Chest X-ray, PA view. Patient: 45 years old, sex F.
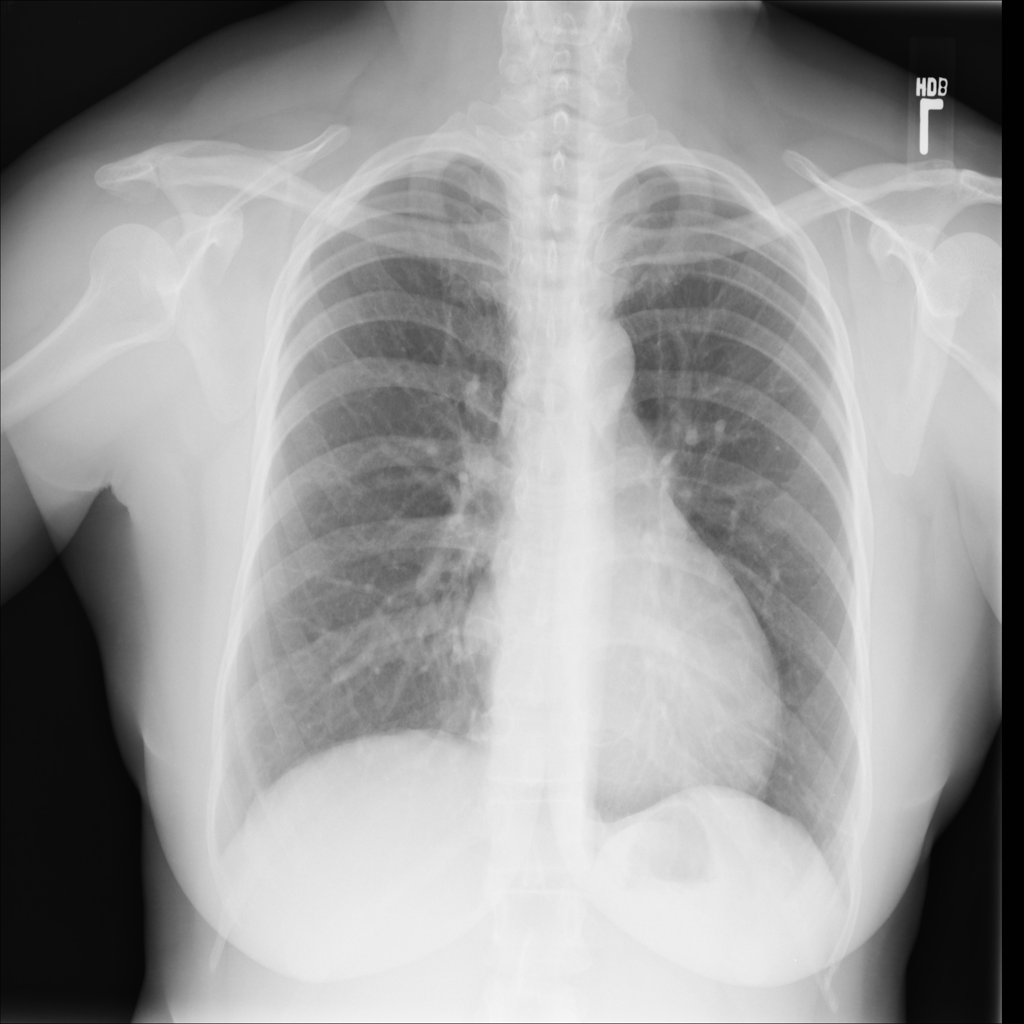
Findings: No Finding